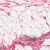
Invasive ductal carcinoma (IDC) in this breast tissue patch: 0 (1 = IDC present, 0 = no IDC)